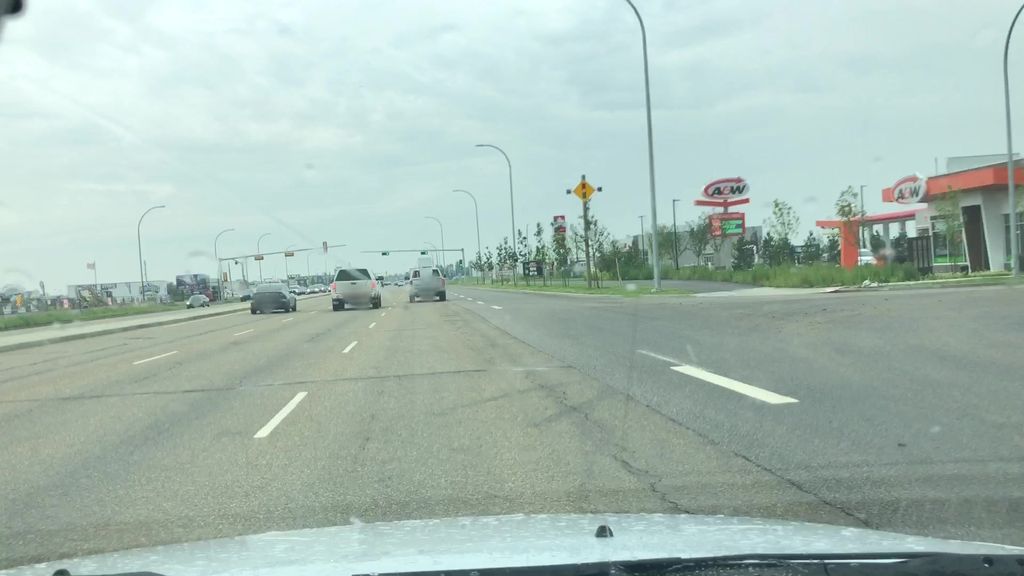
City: edmonton